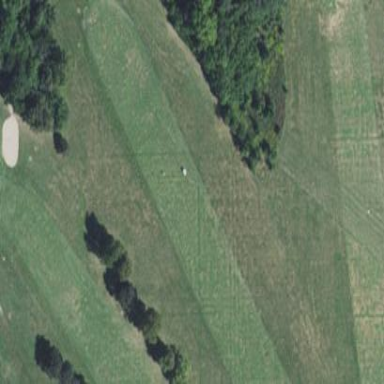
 part of golf course fairway. It is used for the sport of golf."